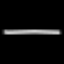
Label: line